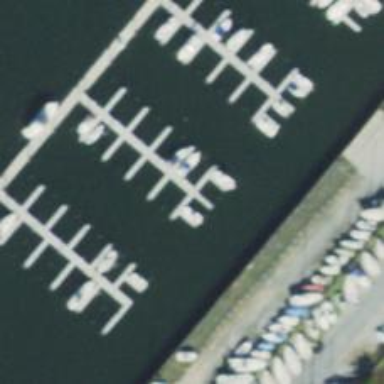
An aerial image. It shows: Pier with mooring facilities.